Question: Count the number of objects in the diagram.
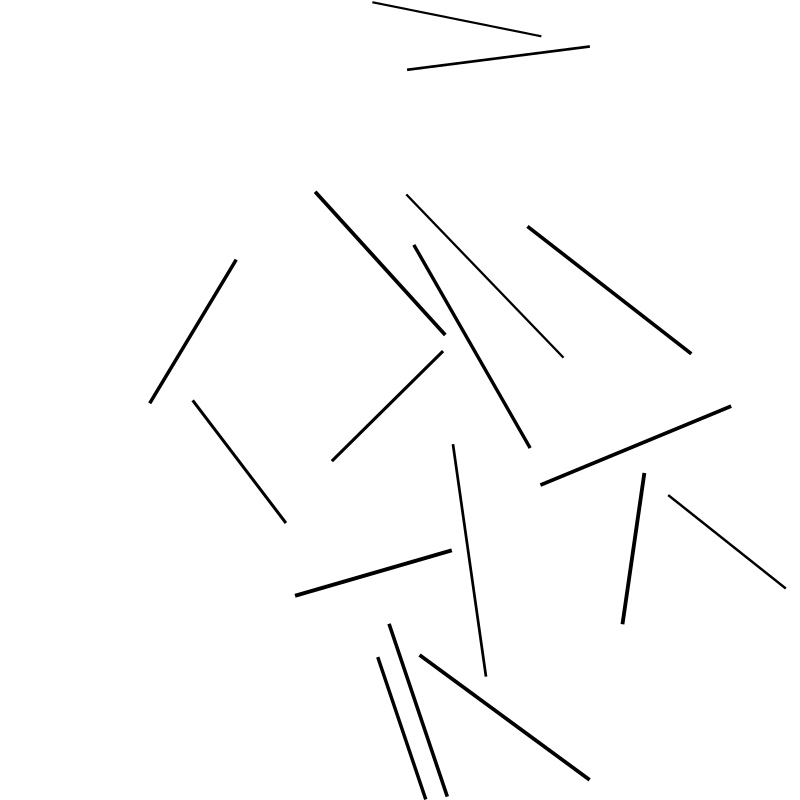
Answer: 17